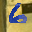
Label: 6